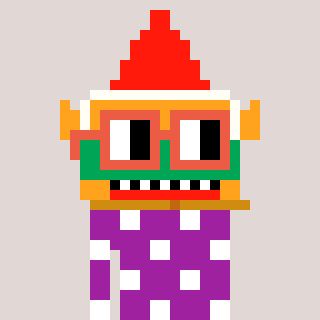
a pixel art character with square orange glasses, a gnome-shaped head and a magenta-colored body on a warm background